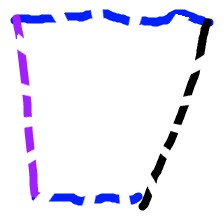
Shape: trapezoid